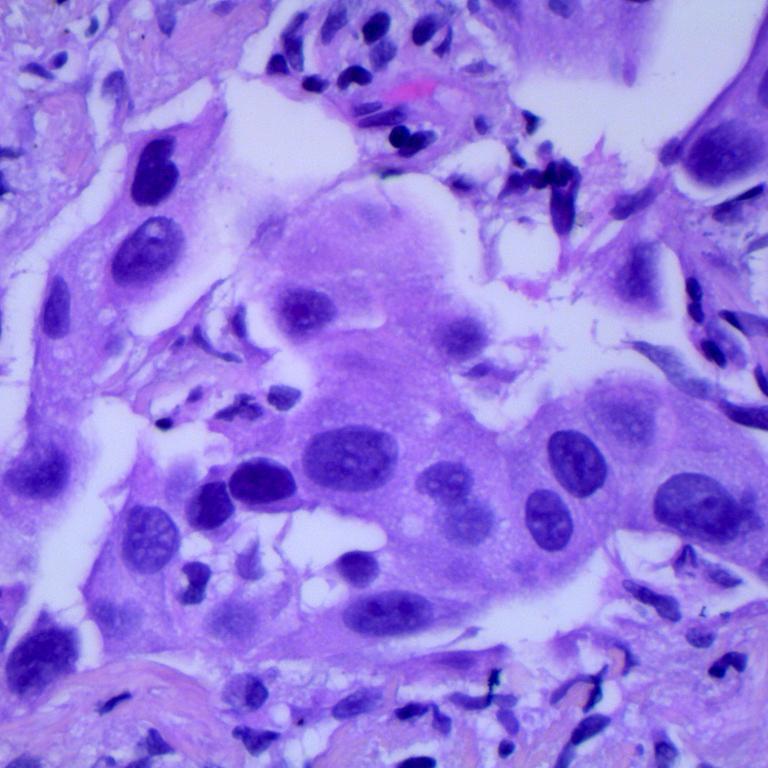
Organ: lung
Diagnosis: adenocarcinomas